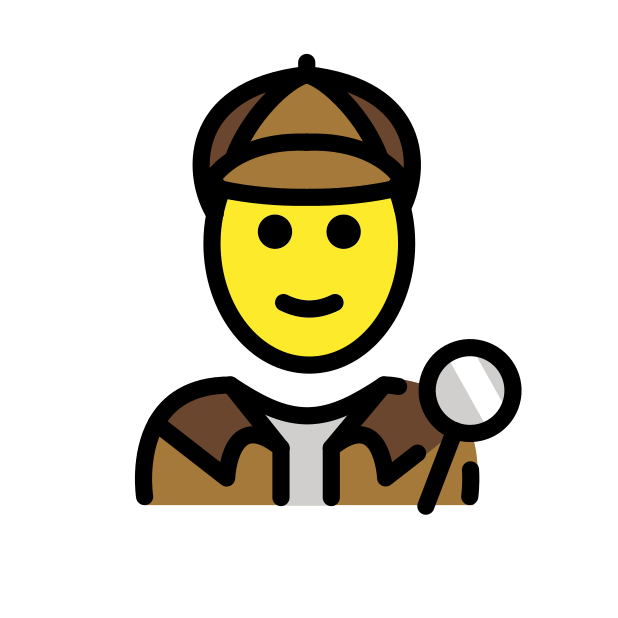
Emoji: 🕵
Name: sleuth or spy
Unicode: 0x1f575